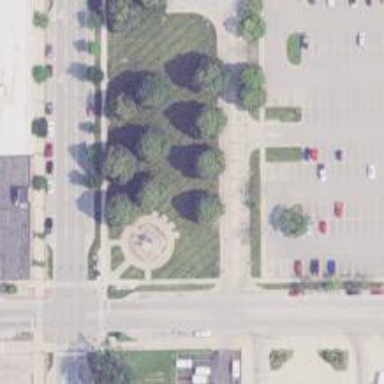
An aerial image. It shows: Historic memorial featuring statue.